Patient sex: M
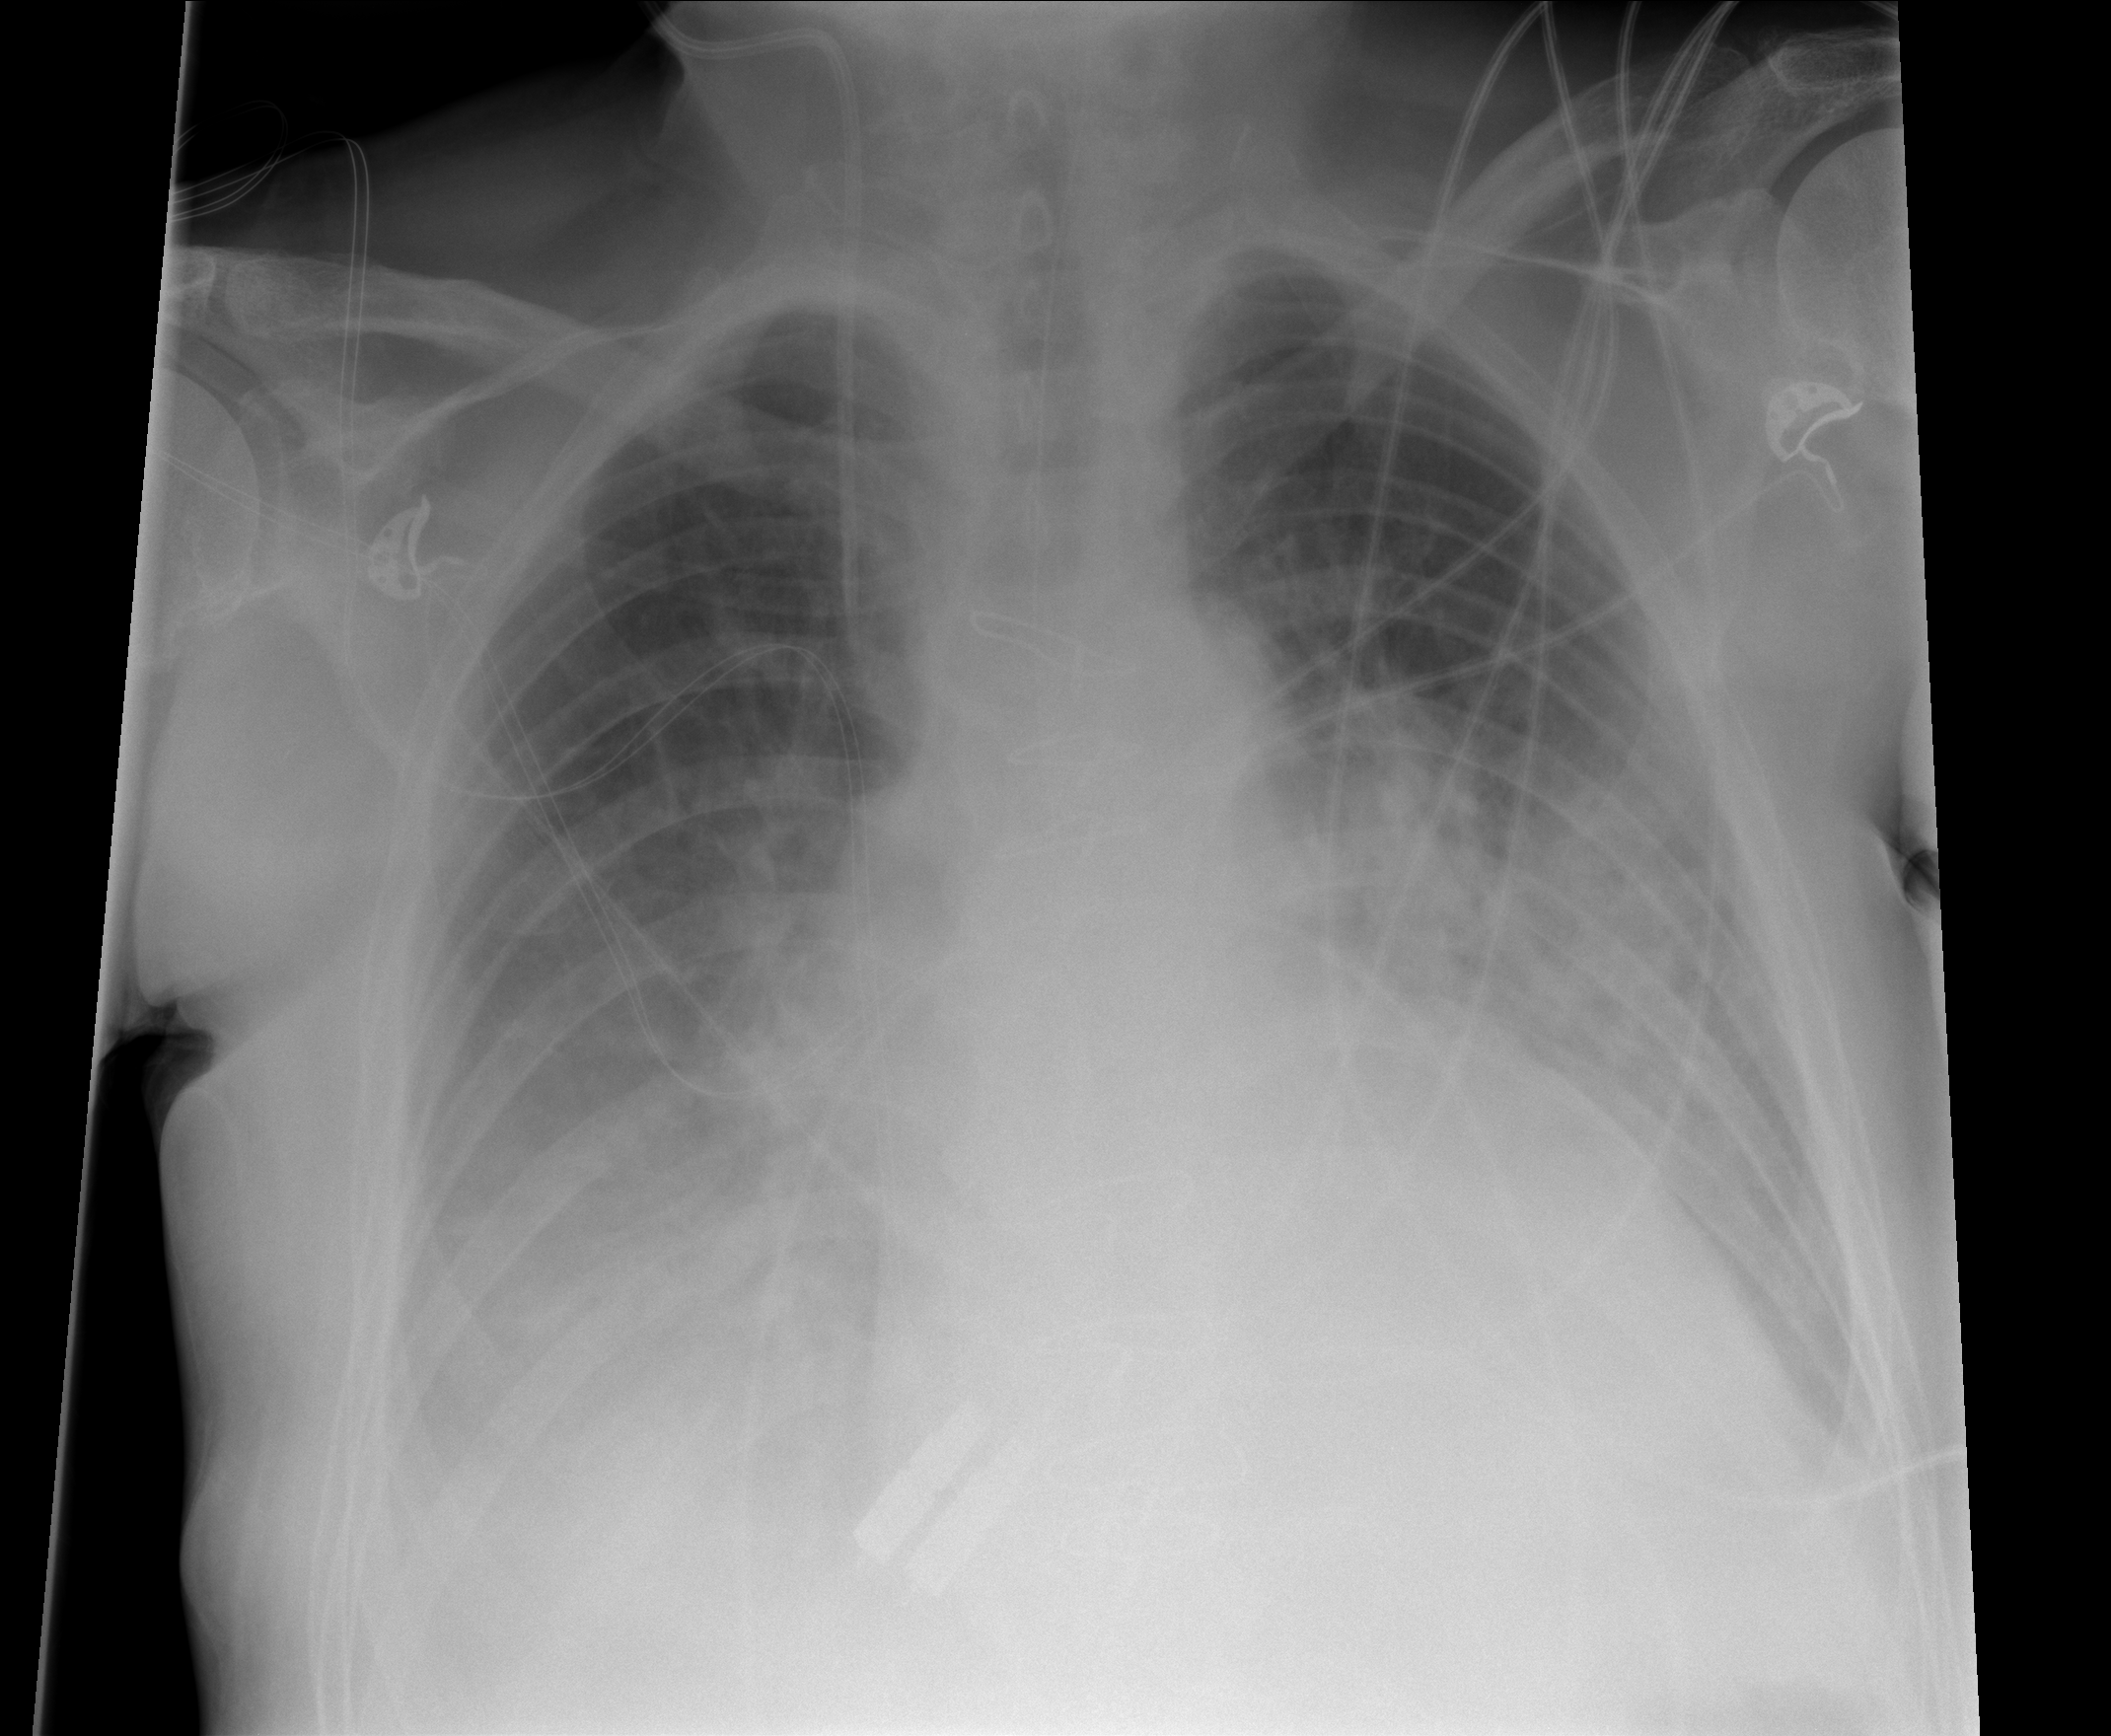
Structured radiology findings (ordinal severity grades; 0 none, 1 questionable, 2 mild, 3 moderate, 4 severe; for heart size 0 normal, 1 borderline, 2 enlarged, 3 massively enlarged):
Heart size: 1
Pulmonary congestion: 0
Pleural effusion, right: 3
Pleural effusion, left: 3
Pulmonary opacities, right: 2
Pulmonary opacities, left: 2
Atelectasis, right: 2
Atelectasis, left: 2